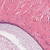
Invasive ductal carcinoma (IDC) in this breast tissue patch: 0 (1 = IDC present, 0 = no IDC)